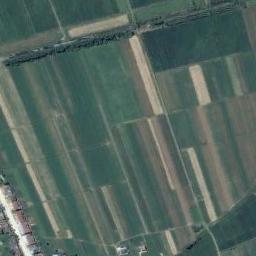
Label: rectangular_farmland